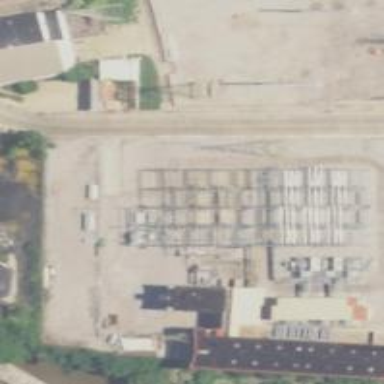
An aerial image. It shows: Power substation.